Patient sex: M
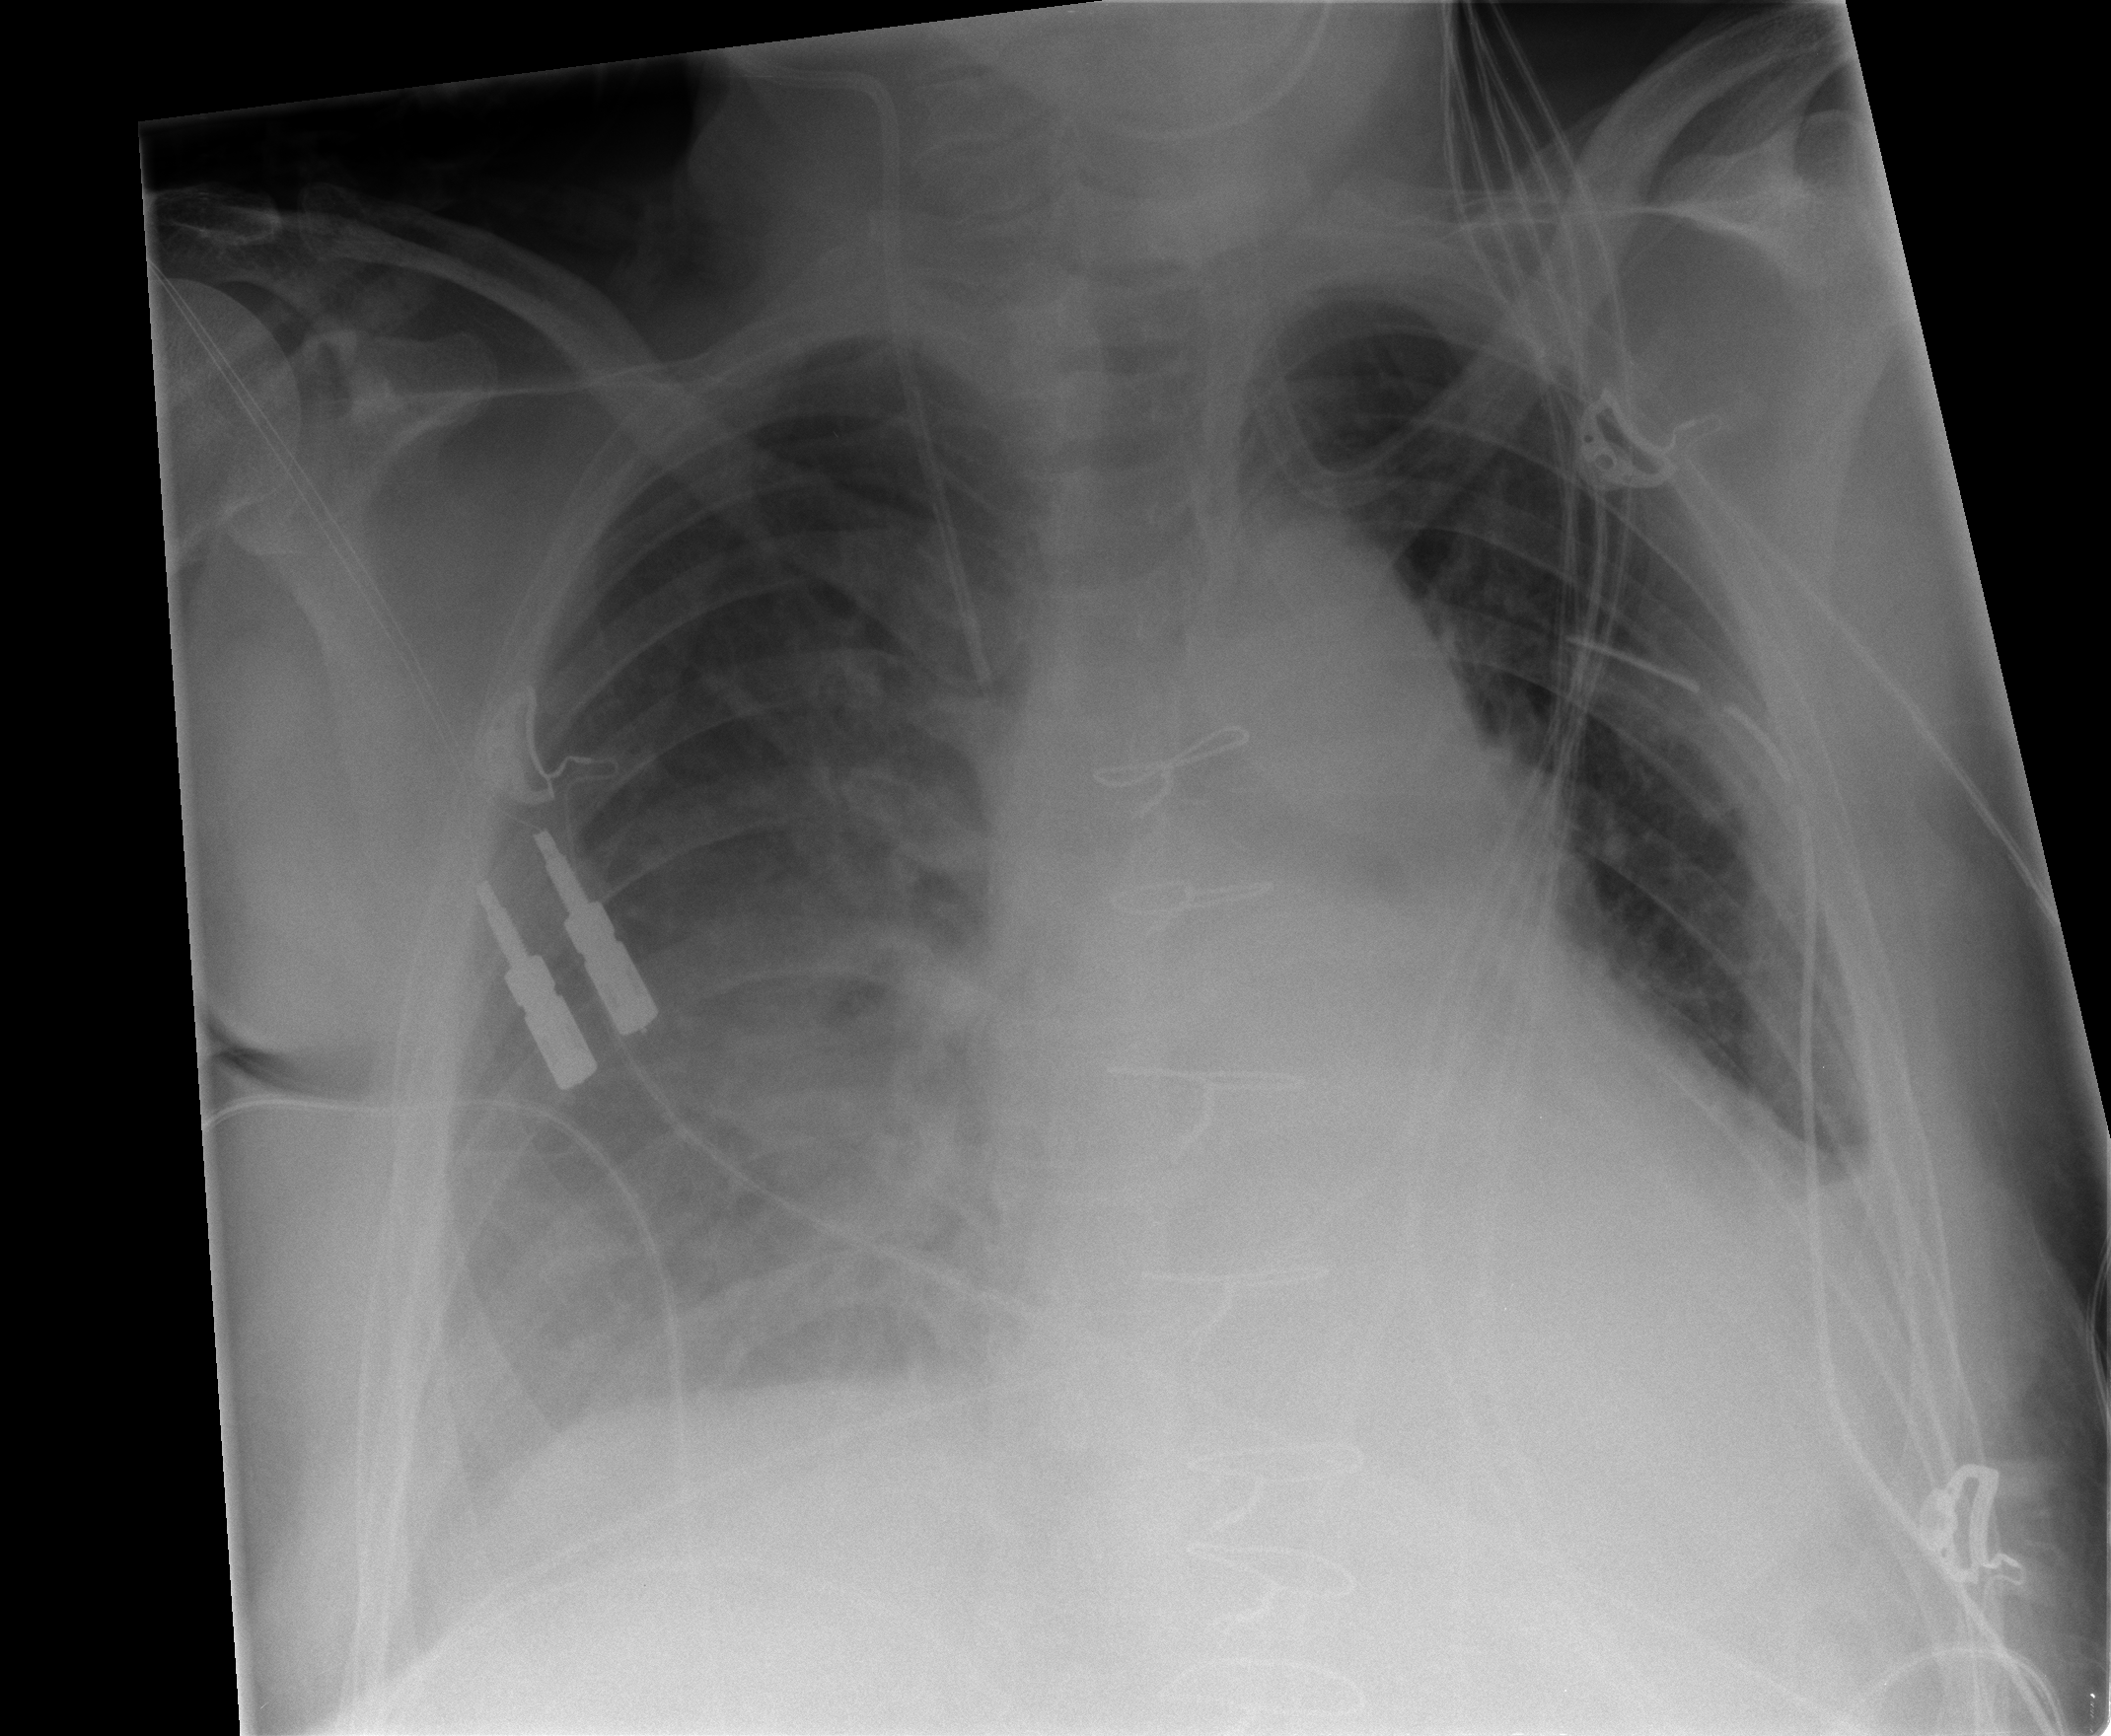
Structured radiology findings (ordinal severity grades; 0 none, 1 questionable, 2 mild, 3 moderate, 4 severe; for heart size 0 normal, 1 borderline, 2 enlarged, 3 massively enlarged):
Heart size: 2
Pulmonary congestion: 2
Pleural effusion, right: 2
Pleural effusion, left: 2
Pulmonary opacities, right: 0
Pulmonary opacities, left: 0
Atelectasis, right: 2
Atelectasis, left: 2